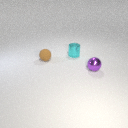
small cyan metal cylinder to the left of small purple metal sphere